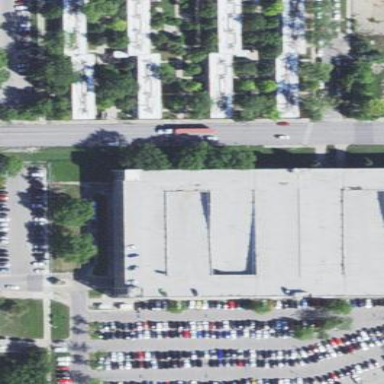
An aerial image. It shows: Multi-storey parking building.